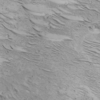
Label: not_dusty